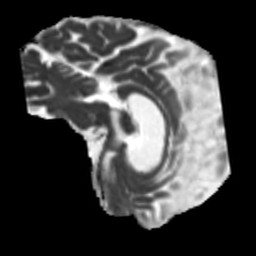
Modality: MD
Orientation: sagittal
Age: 42
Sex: male
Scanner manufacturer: siemens
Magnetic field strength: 3 T
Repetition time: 5.25 s
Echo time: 0.08 s